Question: My question is only about magazine-like quotes, such as the one you can find on on <URL> for instance.

It may be done with 'blockquote' or 'q' but since it often repeats parts of the content and really part of the layout, it doesn't really make sense to have them in the RSS feeds, neither it does for SEO.
I would like to know what is the for keeping this kind of layout, and have a clean RSS feed.
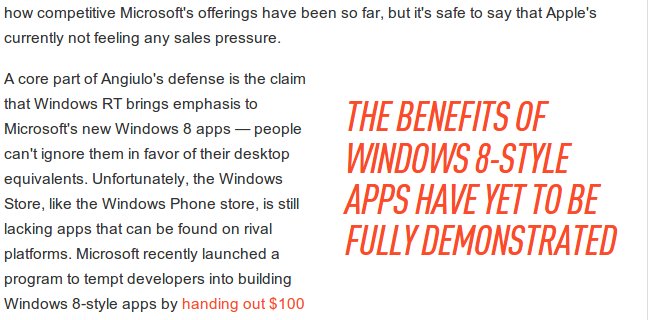
Answer: It's called <URL>.
You shouldn't use <URL> for this, because the content is
> quoted from another source.
(Only if you'd use a pull quote that is part of an interview etc., i.e. if the original content itself is quoted, you could use 'blockquote'/'q'.)
The <URL> is appropriate here:
> The element can be used for typographical effects like [...]
Now you could decide to remove all 'aside' elements (that are childs of the 'article') for the feed.
Or you could only remove those with a certain class, e.g.: '<aside class="pull-quote">...</aside>'
Or you keep them. I think they have a value. They can be an eyecatcher, similar to headings. If someone scrolls through a longer feed entry, such pull quotes will typically stand out (new lines before and after), so they'd be read first probably, and may get the reader interested to read that section in detail.